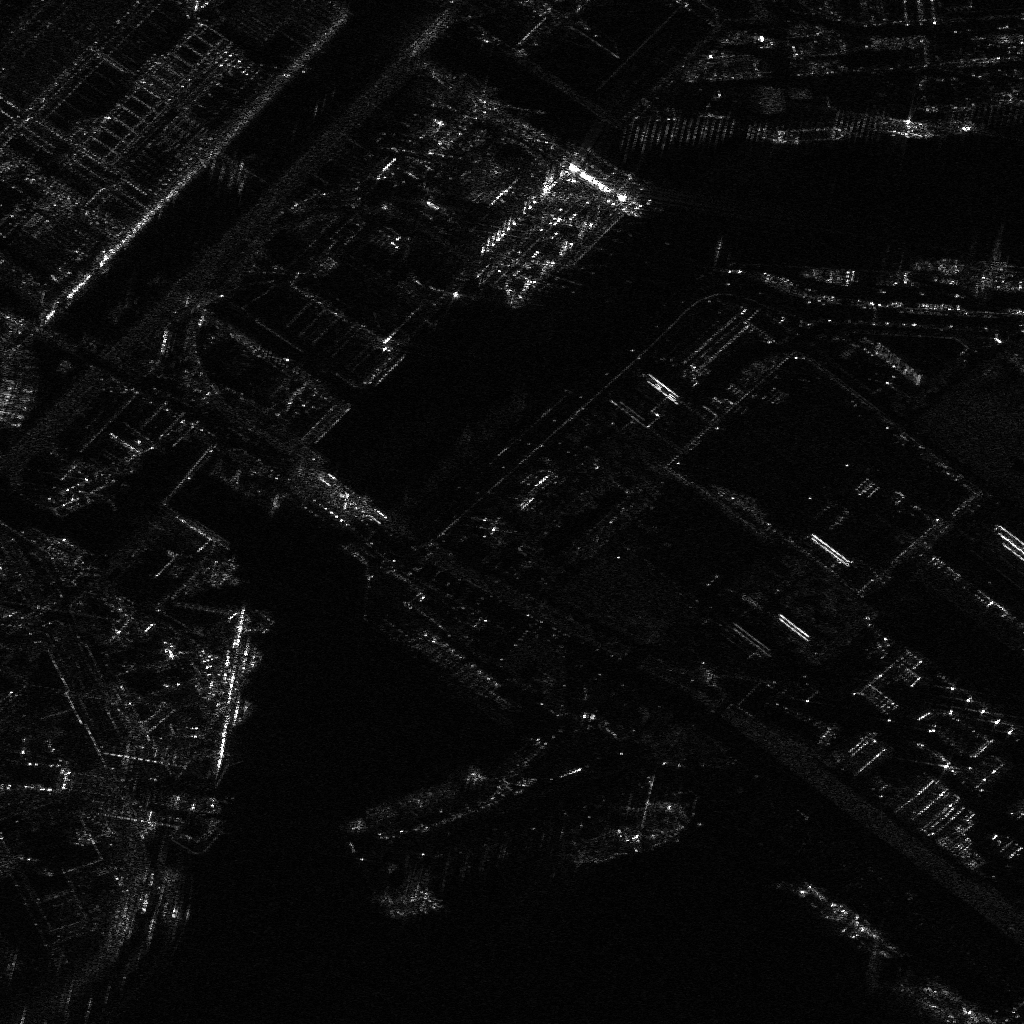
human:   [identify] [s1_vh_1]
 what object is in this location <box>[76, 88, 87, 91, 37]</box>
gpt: <ref>1 large container at the bottom right</ref>

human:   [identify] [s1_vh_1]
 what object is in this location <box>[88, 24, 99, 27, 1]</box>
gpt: <ref>1 large container at the top right</ref>